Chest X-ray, AP view. Patient: 61 years old, sex F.
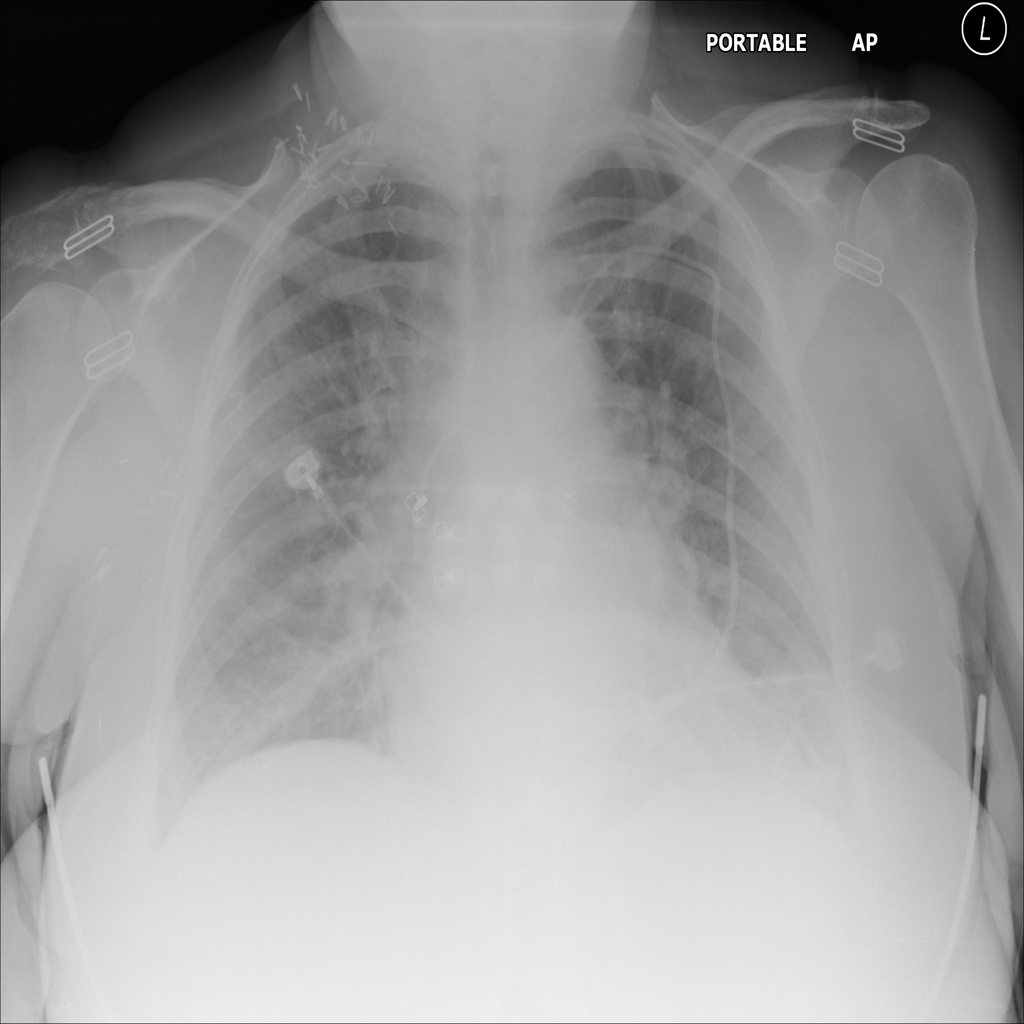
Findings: Edema